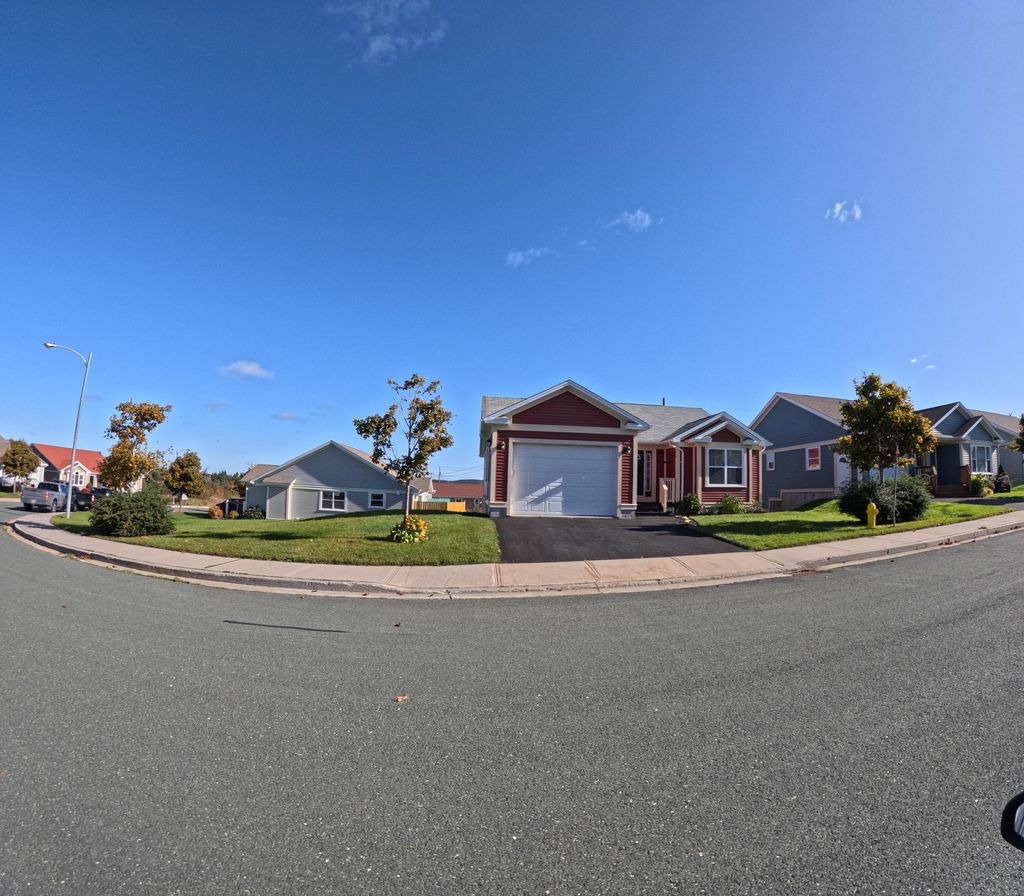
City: st_johns